Question: I updated my R version today and now I get an error with the 'lm()' function.
Now running on R version 4.0.3 (2020-10-10)
This is my data structure saved in df:

(if picture isn't loading, it's a dataframe with 2 columns: 'Date' and 'Value'. (dates are saved as date with as.Date() function)
I want to know the slope of the linear regression line, so I use the following function:
'''
trend <- lm(formula = Date~Value, data=df)
'''
It would normally return me the intercept and slope of the trend-line, but after the update of my R version, I get the following error:
> Error in lm.fit(x, y, offset = offset, singular.ok = singular.ok, ...) : NA/NaN/Inf in 'y'
There are no NA values in my dataframe and I've not found how to fix this error. Does someone have a suggestion how to fix it or another way to get to know the slope of the trendline. I think it's because I use a date variable, because the function doesn't return an error if I use 2 numeric variables.
Thanks in advance for your time and help!
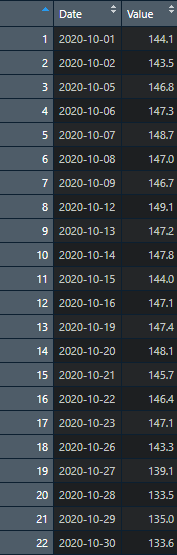
Answer: if you want to use a simple linear regression with one variable, you could convert the date into running days (days past since beginning).
Looking at your data this would not bring you much as it does not look very "linear". So you could deconstruct the date into relevant components (and possibly use the running date from above as well):
- - - - - -
(or a selection of these) and perform a multiple linear regression on these integers.
Last but not least time-series prediction would be the most correct way do go (auto.arima() i.e.)